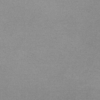
Label: dusty